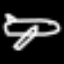
Label: airplane